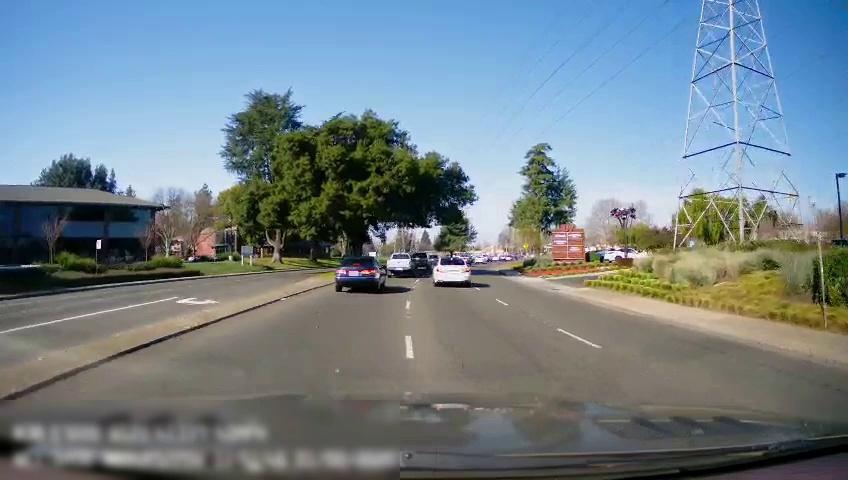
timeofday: Day
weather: Sunny
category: Drivable Space
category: Drivable Space
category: Vehicles | Car
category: Vehicles | SUV
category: Vehicles | Truck
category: Vehicles | SUV
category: Vehicles | SUV
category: Lanes | Current Lane
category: Lanes | Alternate Lane
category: Lanes | Opposite Lane